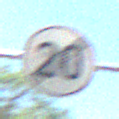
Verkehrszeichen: EndeGeschwindigkeit20
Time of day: Midday
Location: Outdoor (Nature)
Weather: Clear
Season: NotSpecified
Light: Natural